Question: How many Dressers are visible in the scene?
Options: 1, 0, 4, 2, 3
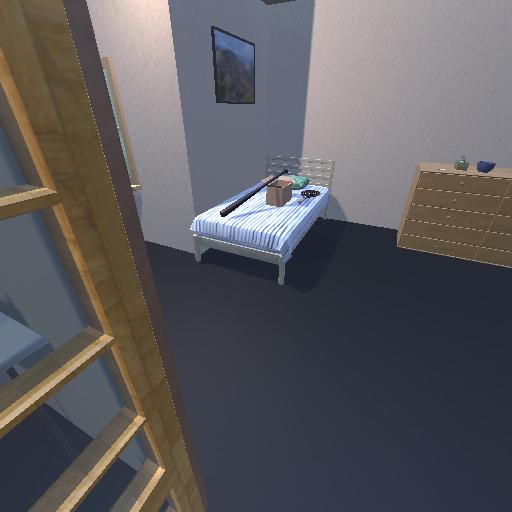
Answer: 1